Question: I have a JComboBox and after every change I want to print out the selected item. This is the code for my JCombobox:
'''
mycombobox.setModel(new javax.swing.DefaultComboBoxModel(new String[] { "Item 1", "Item 2", "Item 3", "Item 4" }));
'''
And my event looks like this:
'''
private void mycomboboxItemStateChanged(java.awt.event.ItemEvent evt) {
System.out.println(mycombobox.getSelectedItem());
}
'''
Everything works, but I get a duplicated output in my console like this:

The output should looks like:
'''
Item 2
Item 3
Item 4
Item 1
Item 2
Item 3
'''
NO DUPLICATE! Question is different to others because I want to print out the result and I'm using another event! What do I have to do, that only once the selected item appears in my console?
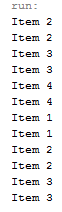
Answer: The solution is to get the stateChange from your event.
'''
if (evt.getStateChange() == ItemEvent.SELECTED) {
System.out.println(mycombobox.getSelectedItem());
}
'''
The output is now unique.